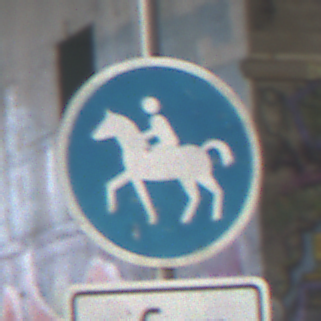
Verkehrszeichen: Reitweg
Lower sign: EinspurigeFahrzeugeFrei2
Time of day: Midday
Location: Roofed (Special)
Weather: Overcast
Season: NotSpecified
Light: Natural